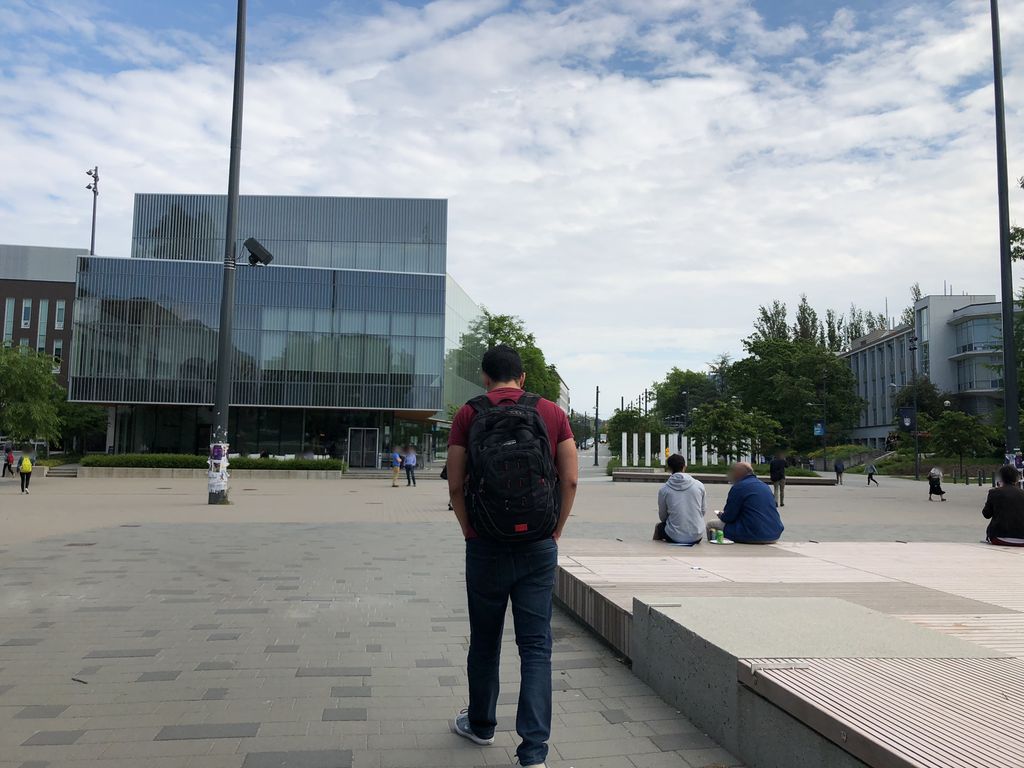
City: vancouver